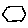
Label: hexagon